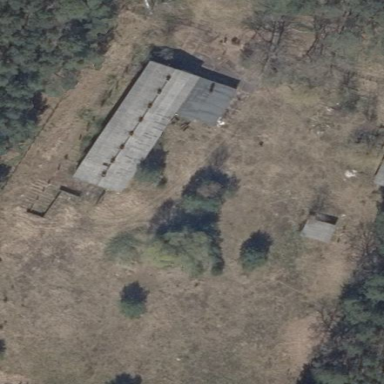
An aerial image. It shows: Farmyard area.